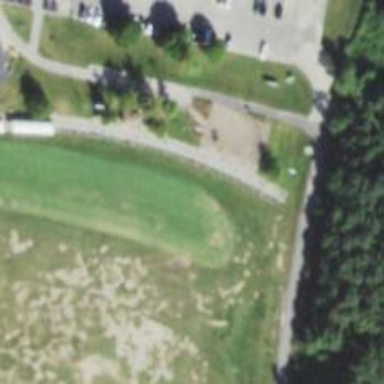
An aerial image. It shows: Pathway for golfing.